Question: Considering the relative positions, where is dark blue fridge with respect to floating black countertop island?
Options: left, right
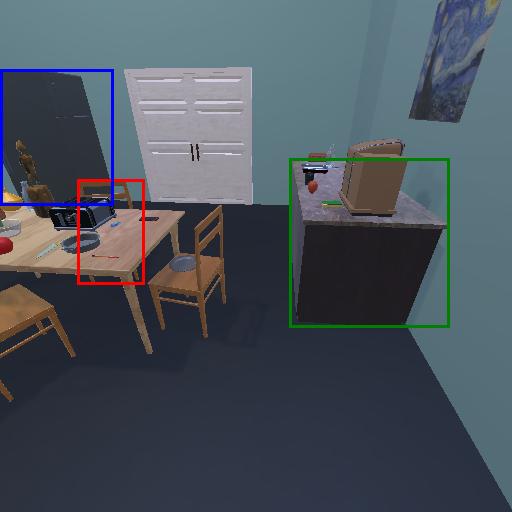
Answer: left